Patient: sex M, age 78
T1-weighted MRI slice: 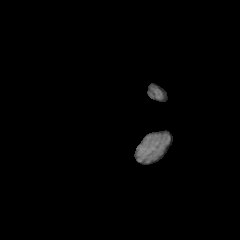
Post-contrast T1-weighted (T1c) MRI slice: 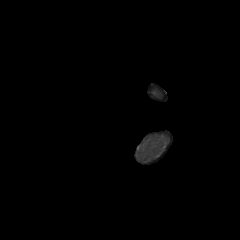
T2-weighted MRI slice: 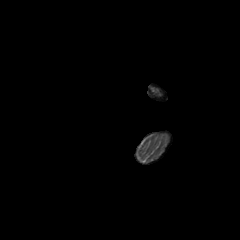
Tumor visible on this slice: no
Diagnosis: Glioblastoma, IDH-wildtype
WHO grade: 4